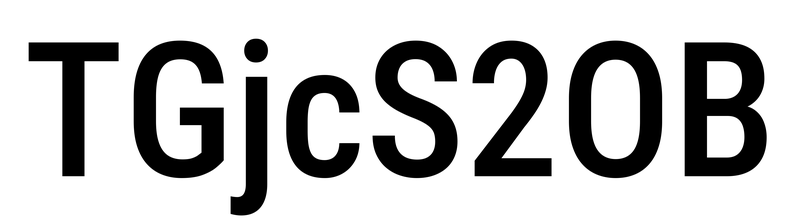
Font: Roboto_Condensed_Medium